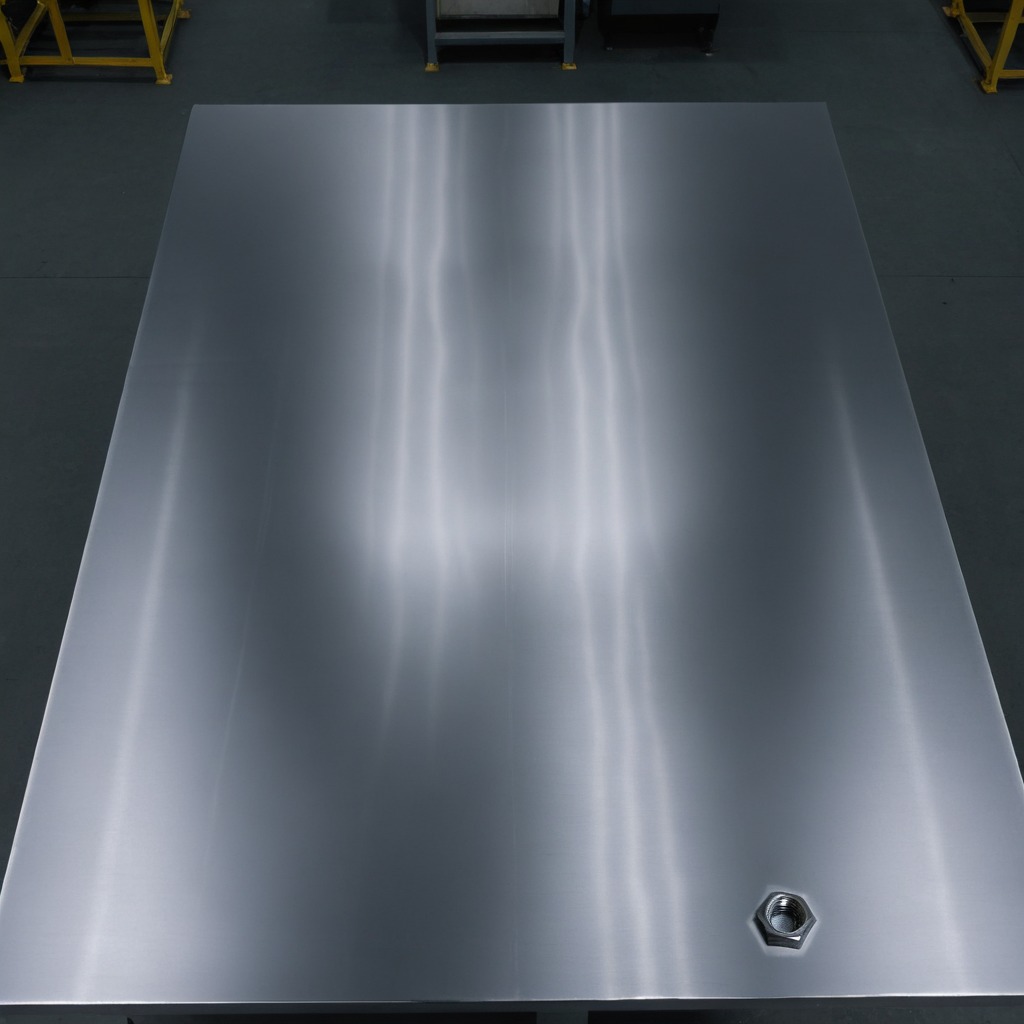
A metal nut is lying on a clean empty table in a basement in the evening.